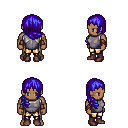
a pixel art fantasy rpg character, male body template, human, dark skin, steel chest armor, gold greaves, blue right-swept hairstyle, leather bracers, maroon shoes, four views (front, back, left, right), 2x2 character sprite sheet, small pixel art, hard edges, no anti-aliasing